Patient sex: M
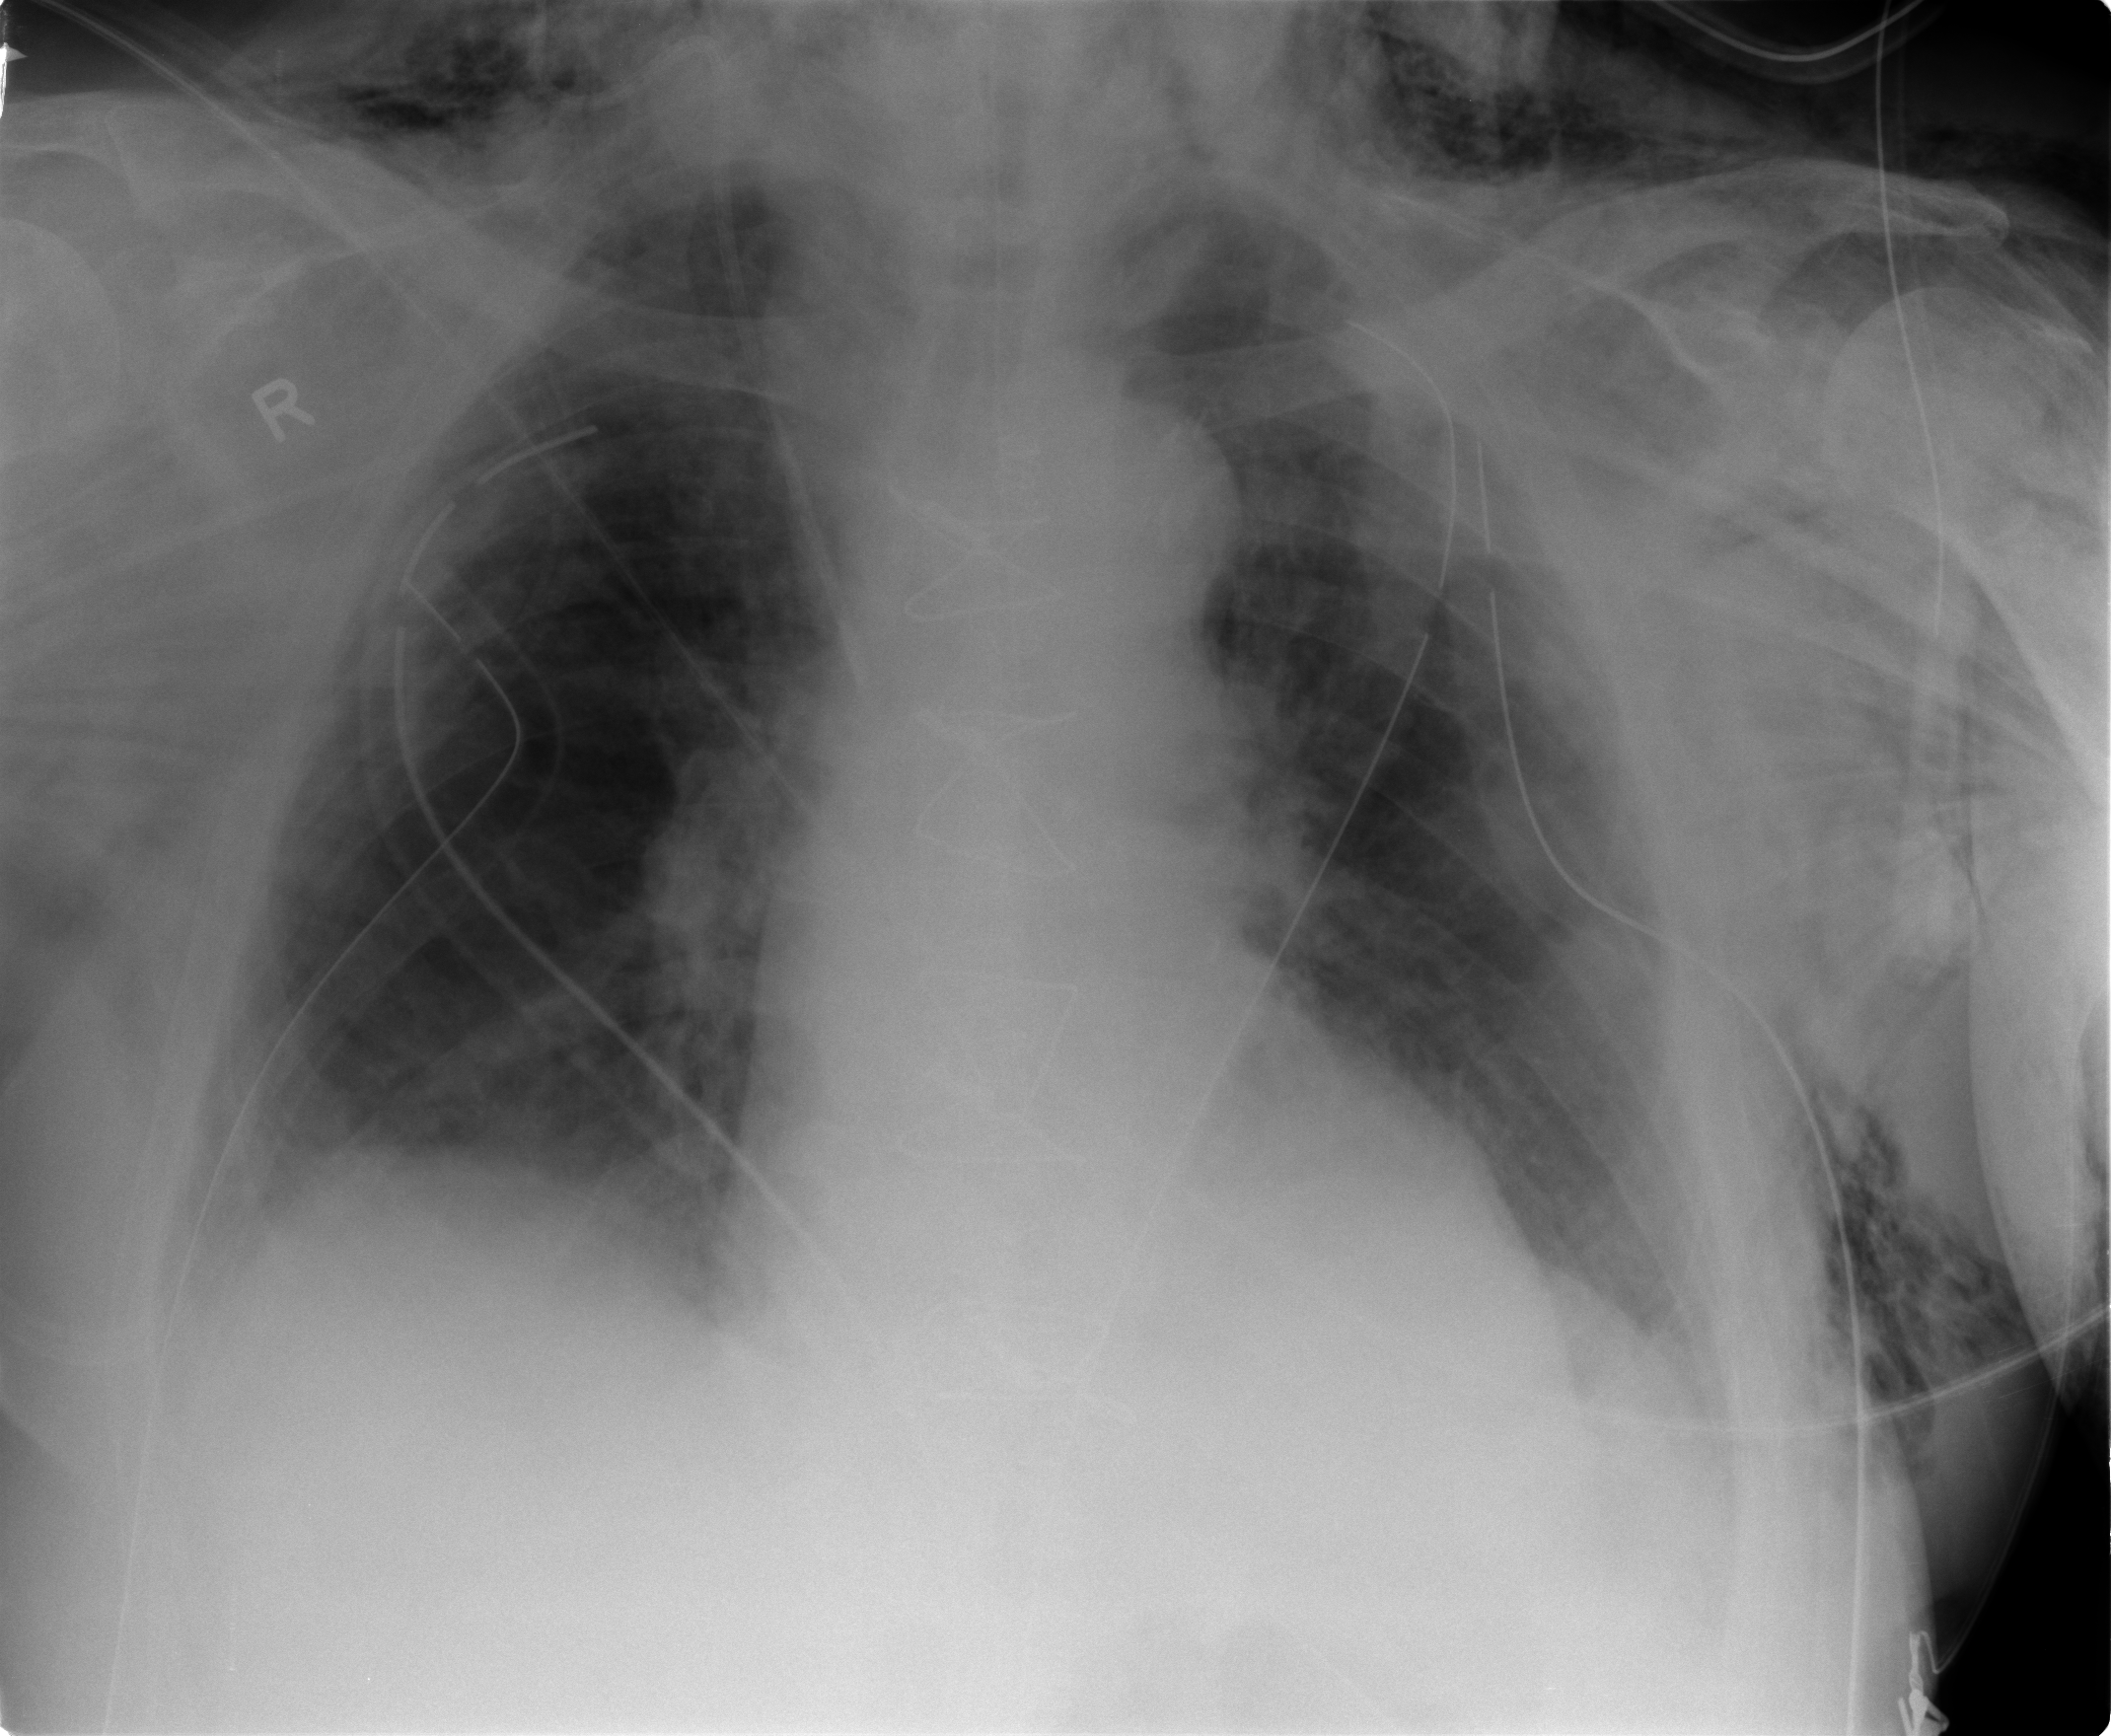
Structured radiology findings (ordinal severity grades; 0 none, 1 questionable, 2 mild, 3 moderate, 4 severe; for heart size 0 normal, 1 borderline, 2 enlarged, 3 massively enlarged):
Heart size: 0
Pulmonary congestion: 1
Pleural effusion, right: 1
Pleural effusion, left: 0
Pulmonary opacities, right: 0
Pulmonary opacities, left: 0
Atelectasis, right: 1
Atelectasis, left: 0